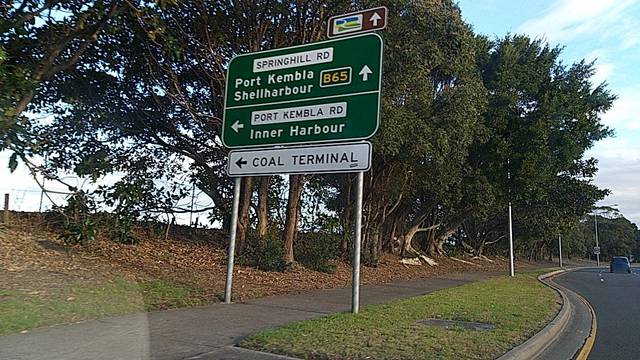
Region: Australia
Coordinates: -34.436, 150.898